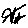
Label: star